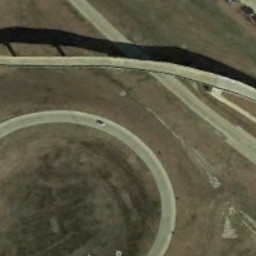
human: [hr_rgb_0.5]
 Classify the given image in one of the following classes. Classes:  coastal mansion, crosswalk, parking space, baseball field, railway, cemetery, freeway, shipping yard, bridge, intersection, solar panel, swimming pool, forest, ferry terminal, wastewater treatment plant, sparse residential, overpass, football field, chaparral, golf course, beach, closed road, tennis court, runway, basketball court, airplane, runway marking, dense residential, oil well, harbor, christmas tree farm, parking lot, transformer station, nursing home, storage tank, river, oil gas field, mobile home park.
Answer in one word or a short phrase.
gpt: overpass